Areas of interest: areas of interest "Dongfeng Nissan Lecstar Chifeng Shihang Specialized Dealership"
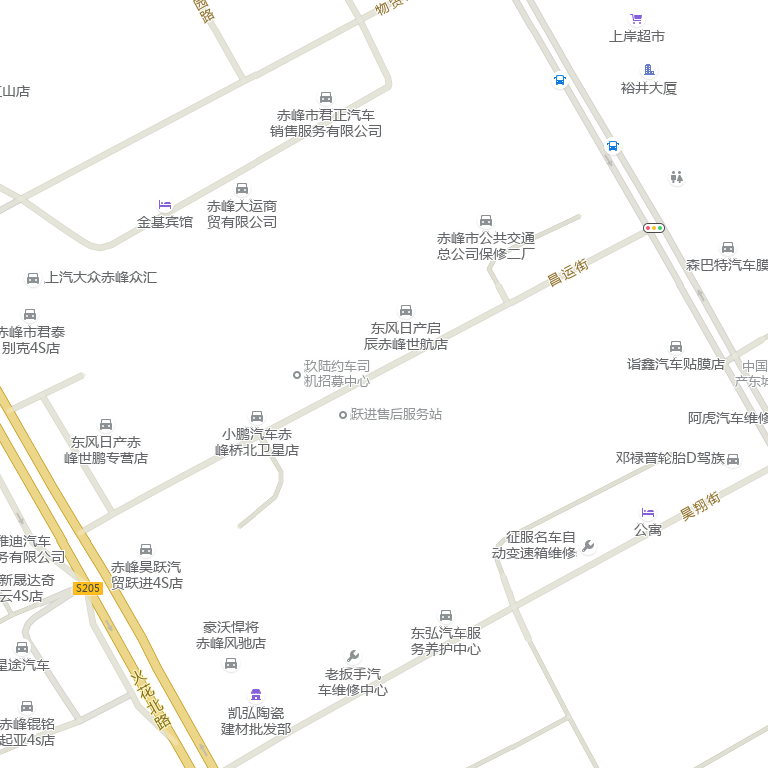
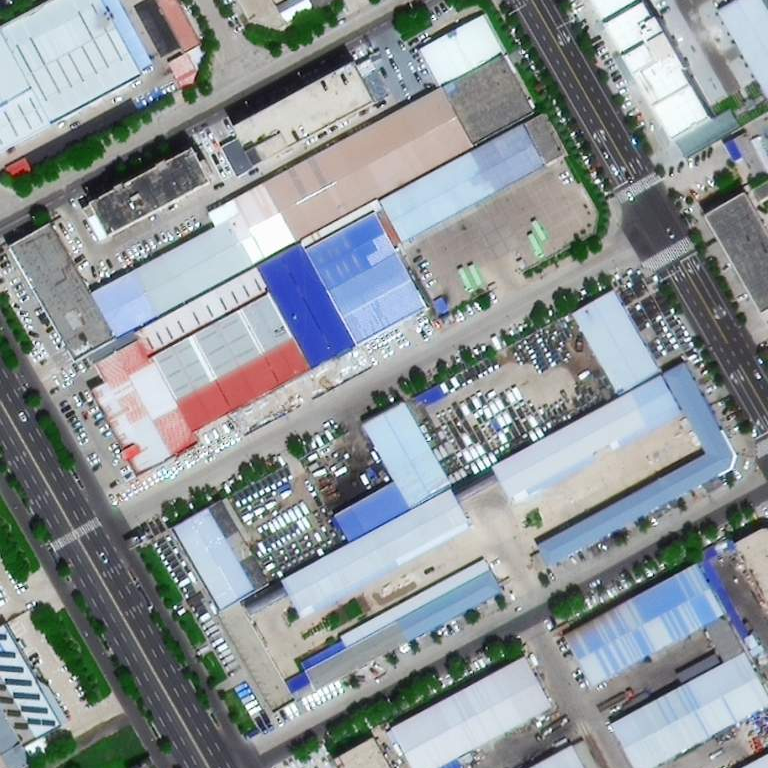